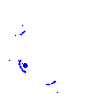
Particle: electron